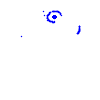
Particle: electron